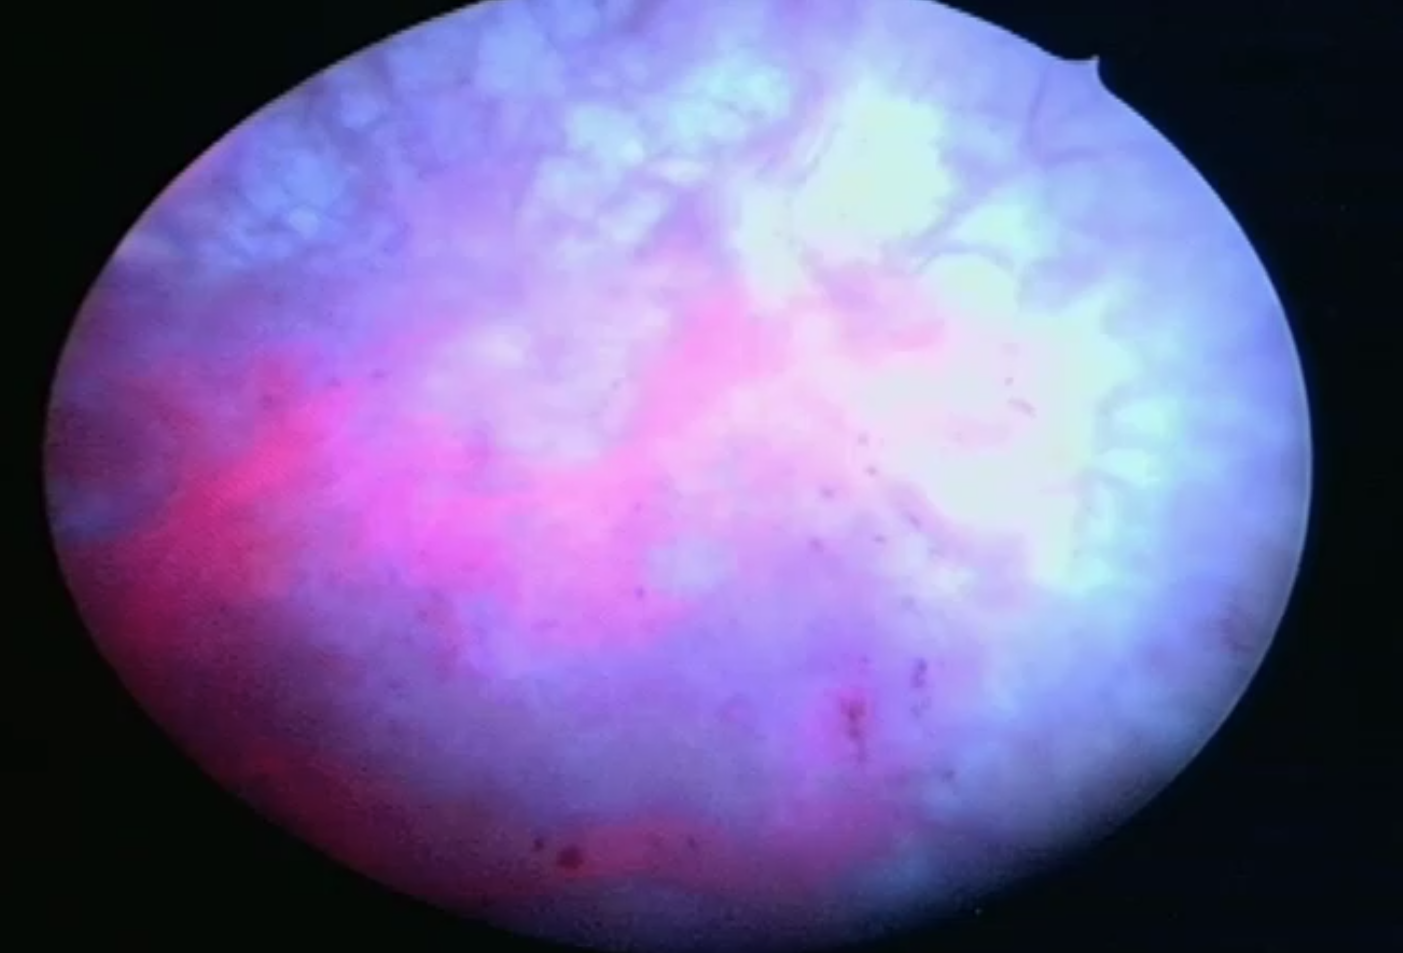
Modality: BLC
Class: Malignant
Subclass: HighGradePapillary
Lesion: L2
Stage: T2
Morphology: Non-papillary
Bladder cancer association: Yes